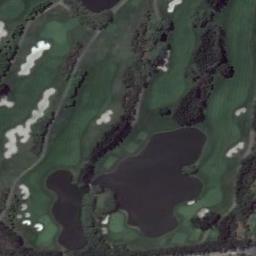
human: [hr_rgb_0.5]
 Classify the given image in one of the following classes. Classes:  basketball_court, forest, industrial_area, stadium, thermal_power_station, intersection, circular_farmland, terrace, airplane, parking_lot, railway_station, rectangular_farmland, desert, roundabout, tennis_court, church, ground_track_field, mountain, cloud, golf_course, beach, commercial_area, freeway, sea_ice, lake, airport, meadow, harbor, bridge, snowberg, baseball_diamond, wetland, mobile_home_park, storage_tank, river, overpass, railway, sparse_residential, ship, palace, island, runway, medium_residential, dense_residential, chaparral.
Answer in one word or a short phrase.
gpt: golf_course